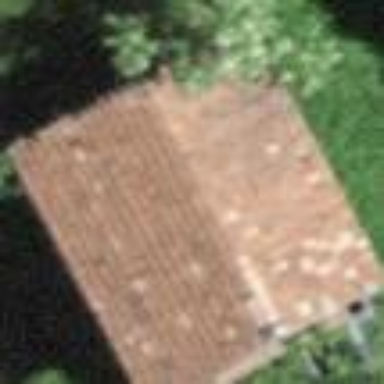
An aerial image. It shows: Rural barn.